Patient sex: M
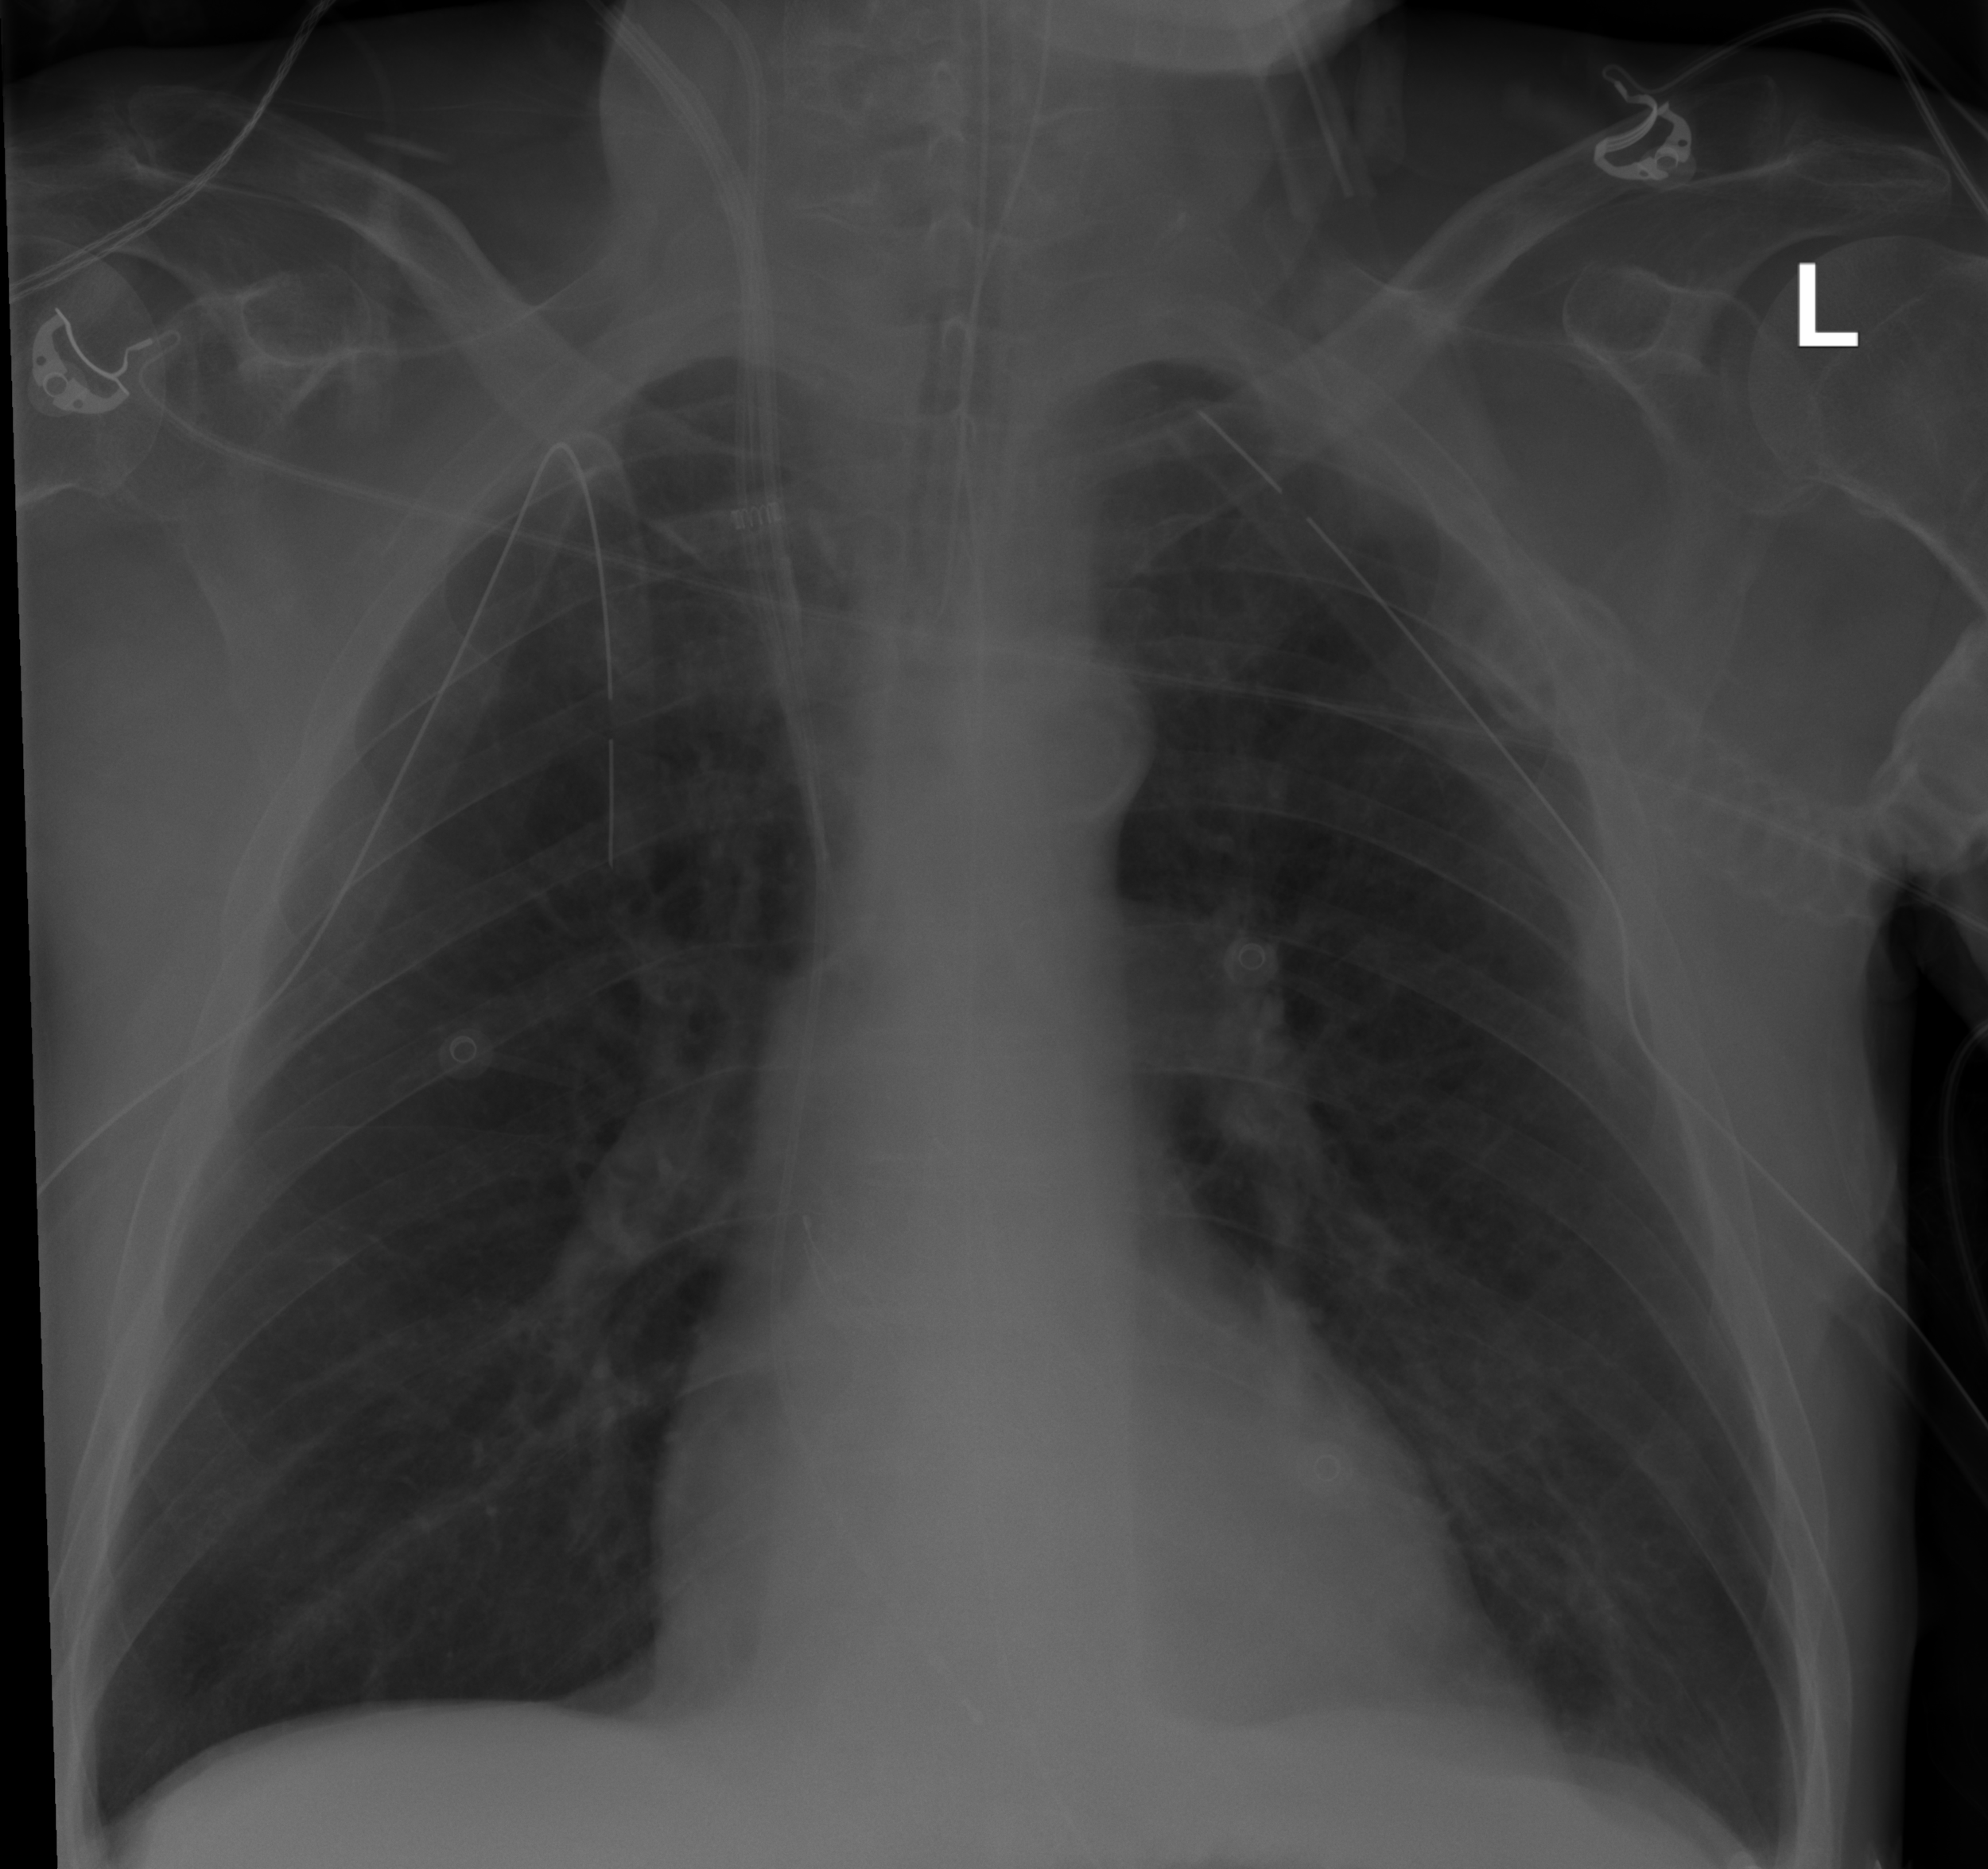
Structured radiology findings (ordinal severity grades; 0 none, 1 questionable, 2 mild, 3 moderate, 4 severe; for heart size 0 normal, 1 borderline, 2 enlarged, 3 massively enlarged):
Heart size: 0
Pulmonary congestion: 0
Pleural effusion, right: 1
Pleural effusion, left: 1
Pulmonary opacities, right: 0
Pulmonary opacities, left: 0
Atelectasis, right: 0
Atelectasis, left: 0